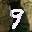
Label: 9